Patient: sex M, age 49
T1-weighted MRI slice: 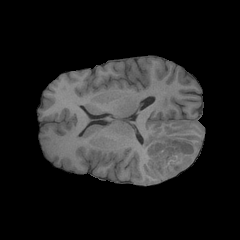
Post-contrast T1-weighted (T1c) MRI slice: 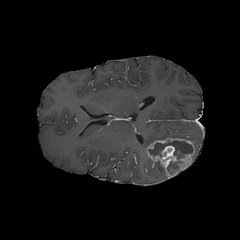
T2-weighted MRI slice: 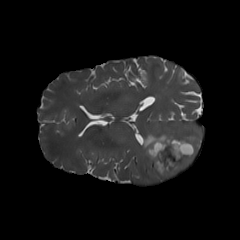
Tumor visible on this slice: yes
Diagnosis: Glioblastoma, IDH-wildtype
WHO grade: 4